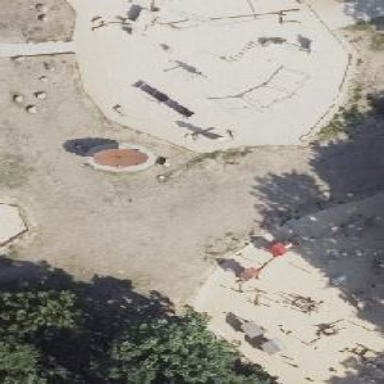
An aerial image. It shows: Artwork themed playground featuring lighthouse.